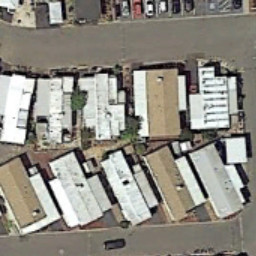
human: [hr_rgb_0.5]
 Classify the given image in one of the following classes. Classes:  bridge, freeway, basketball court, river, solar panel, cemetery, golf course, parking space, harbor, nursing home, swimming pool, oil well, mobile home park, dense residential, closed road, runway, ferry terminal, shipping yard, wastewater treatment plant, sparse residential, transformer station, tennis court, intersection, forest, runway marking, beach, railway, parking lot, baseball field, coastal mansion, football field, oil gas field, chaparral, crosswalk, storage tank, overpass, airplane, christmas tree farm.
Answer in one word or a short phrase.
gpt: mobile home park